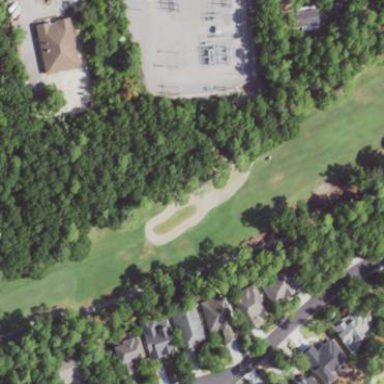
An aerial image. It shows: Bunker on golf course.